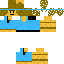
A male human skin with medium skin, wearing brown long hair dressed in a blue hoodie and brown pants, featuring a closed mouth.